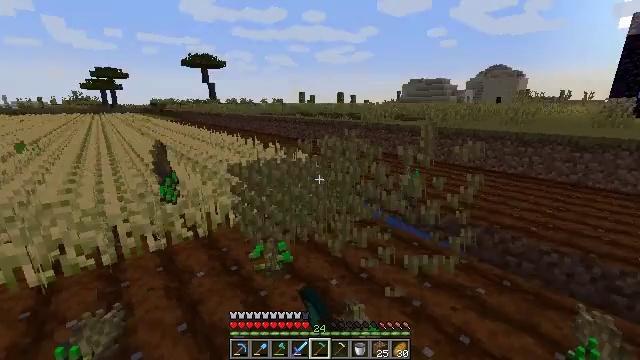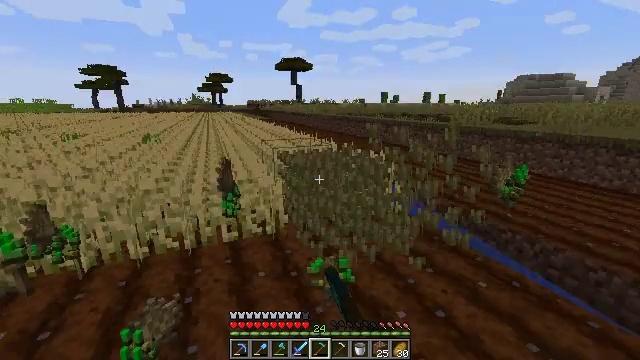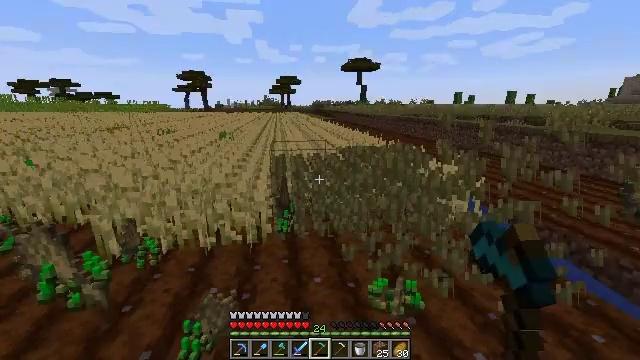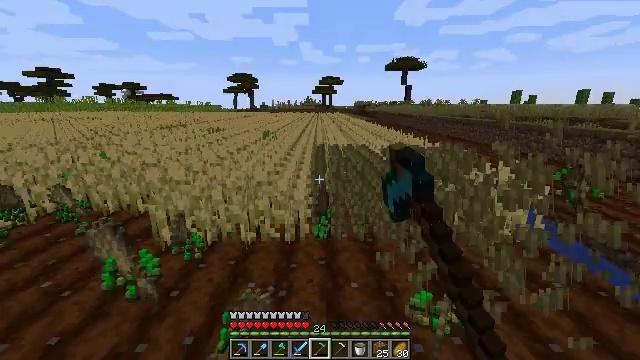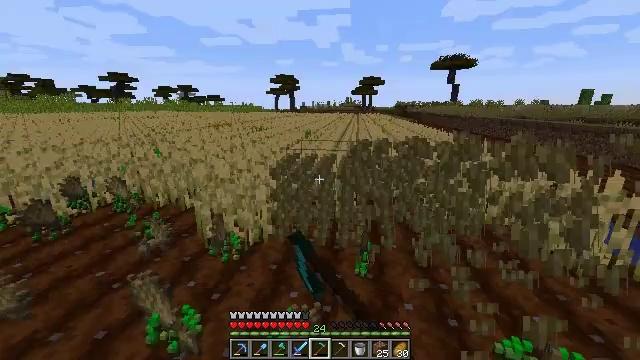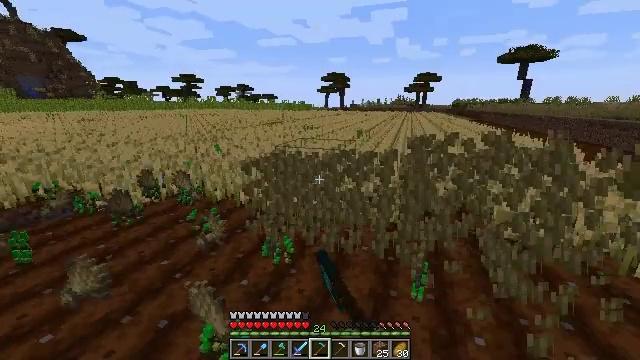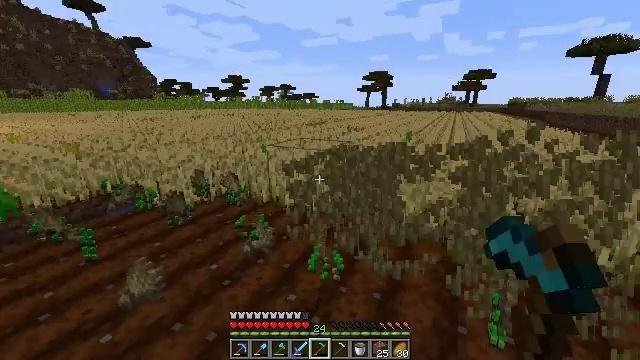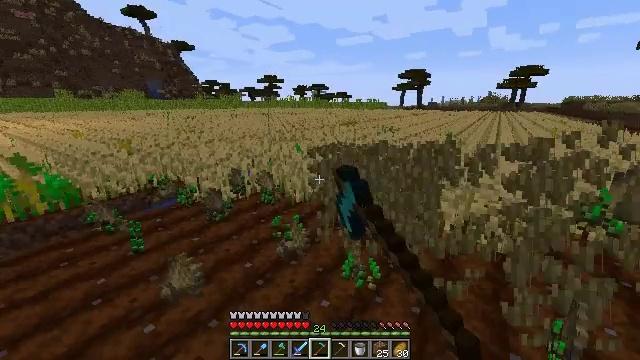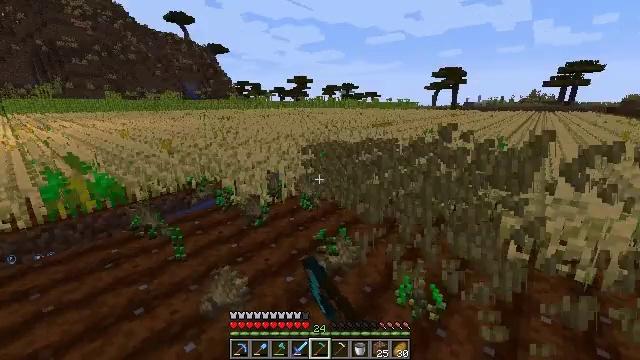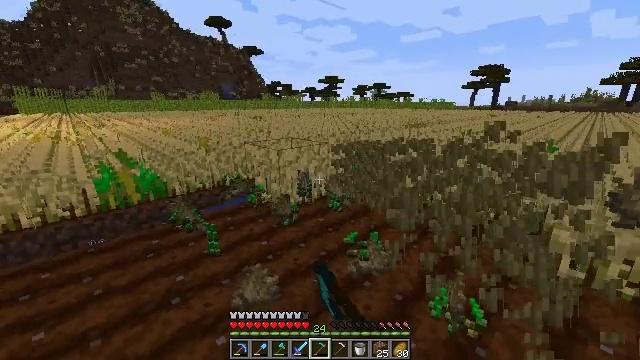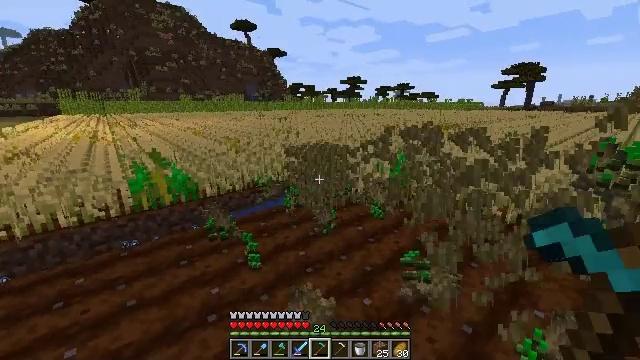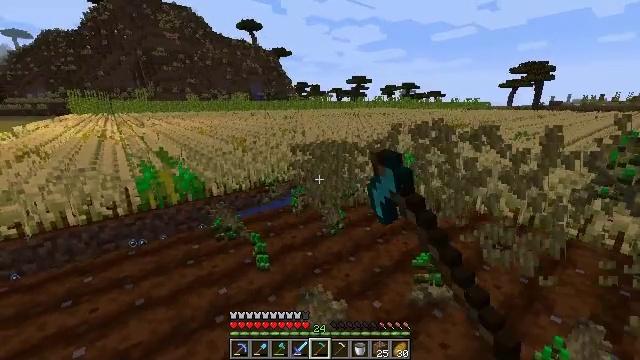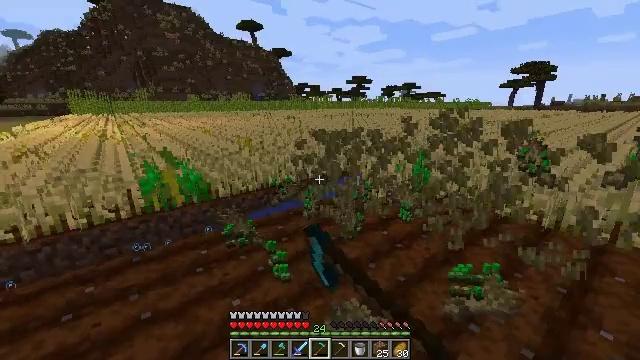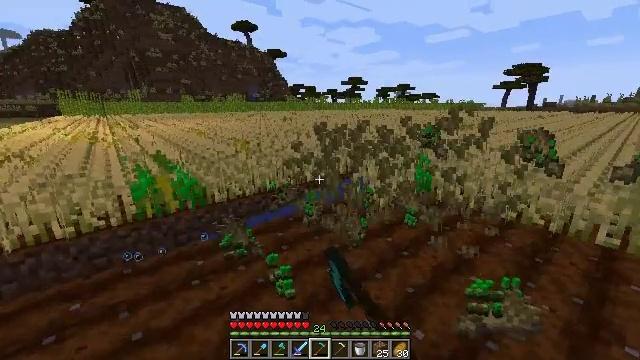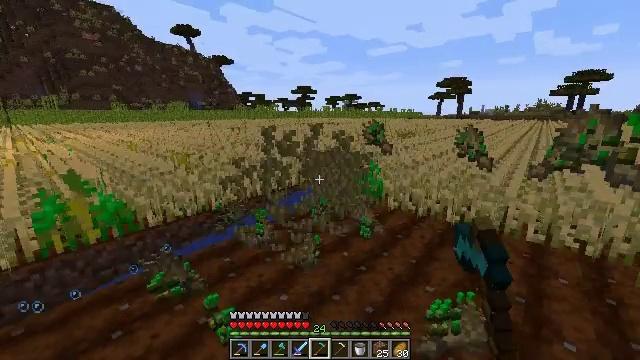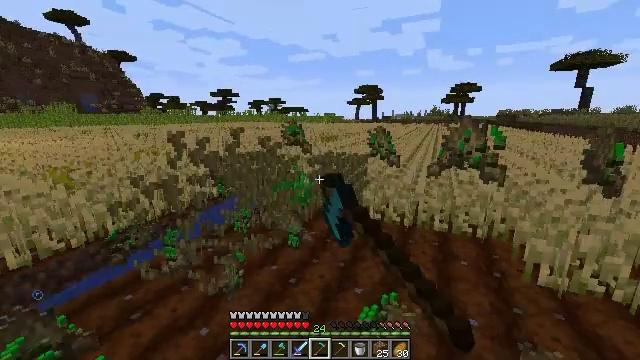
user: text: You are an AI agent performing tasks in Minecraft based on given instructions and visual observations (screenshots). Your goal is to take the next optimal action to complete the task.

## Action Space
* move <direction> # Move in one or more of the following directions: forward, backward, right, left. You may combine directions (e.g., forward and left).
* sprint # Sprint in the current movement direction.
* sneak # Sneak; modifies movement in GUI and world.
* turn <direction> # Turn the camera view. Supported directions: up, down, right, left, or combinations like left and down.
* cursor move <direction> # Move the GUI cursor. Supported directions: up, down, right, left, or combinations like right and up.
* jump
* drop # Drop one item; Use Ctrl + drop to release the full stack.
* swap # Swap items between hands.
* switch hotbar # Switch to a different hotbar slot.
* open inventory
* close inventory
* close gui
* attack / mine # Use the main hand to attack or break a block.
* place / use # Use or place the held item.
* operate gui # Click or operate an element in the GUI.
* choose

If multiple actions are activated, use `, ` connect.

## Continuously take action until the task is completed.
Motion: motion action
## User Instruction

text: Harvest wheat from the field.
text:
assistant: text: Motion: move forward and move left, turn left, attack / mine
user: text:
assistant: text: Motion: move forward and move left, turn left, attack / mine
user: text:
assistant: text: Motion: move forward and move left, turn left, attack / mine
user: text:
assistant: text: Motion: move forward and move left, turn left, attack / mine
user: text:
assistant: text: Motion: move forward and move left, turn left, attack / mine
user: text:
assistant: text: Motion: move forward and move left, turn left, attack / mine
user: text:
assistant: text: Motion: move forward and move left, turn left, attack / mine
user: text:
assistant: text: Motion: move forward and move left, turn left, attack / mine
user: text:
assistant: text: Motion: move forward and move left, turn left, attack / mine
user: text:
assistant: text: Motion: move forward and move left, turn left, attack / mine
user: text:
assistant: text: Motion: move forward and move left, turn left, attack / mine
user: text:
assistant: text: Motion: move forward and move left, attack / mine
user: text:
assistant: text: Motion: move forward and move right, turn right, attack / mine
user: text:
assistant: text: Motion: move forward and move right, turn right and up, attack / mine
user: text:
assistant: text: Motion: move forward and move right, turn right, attack / mine
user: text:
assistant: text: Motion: move forward and move right, turn right and down, attack / mine
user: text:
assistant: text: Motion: move forward and move right, turn right, attack / mine
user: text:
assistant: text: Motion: move forward and move right, turn right, attack / mine
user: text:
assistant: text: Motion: move forward and move right, turn right, attack / mine
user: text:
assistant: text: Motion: move forward and move right, turn right, attack / mine
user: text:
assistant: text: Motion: move forward and move right, turn right, attack / mine
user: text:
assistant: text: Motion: move forward and move right, turn right, attack / mine
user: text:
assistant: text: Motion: move forward and move right, turn right, attack / mine
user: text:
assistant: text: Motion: move forward and move right, turn right, attack / mine
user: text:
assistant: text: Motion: move forward and move right, attack / mine
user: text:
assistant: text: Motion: move forward and move right, attack / mine
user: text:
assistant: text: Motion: move forward and move left, turn left, attack / mine
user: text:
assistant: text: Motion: move forward and move left, turn left, attack / mine
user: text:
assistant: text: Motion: move forward and move left, turn left, attack / mine
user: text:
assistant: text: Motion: move forward and move left, turn left, attack / mine